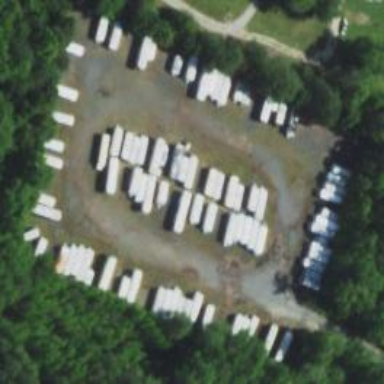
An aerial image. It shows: Boat storage facility.